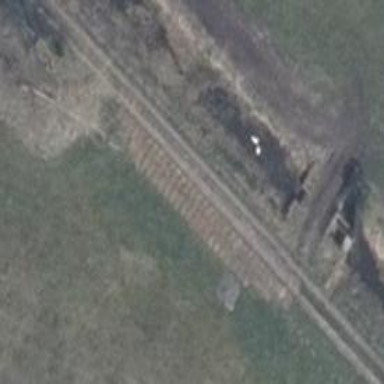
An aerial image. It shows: Track with grade2 tracktype.